Aerial crown-view tile of a tropical tree (Barro Colorado Island, Panama), acquired 20240813:
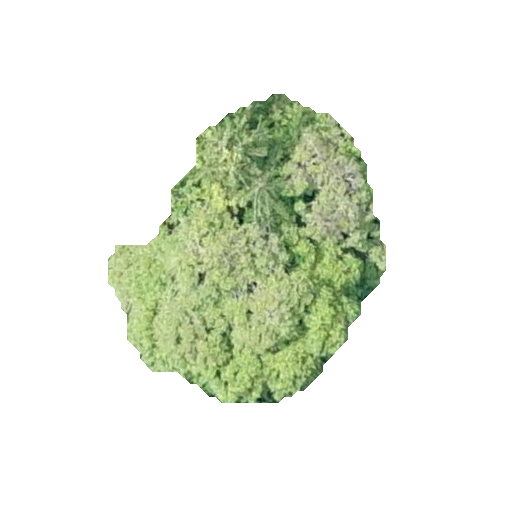
Species: Alseis blackiana
GBIF accepted scientific name: Alseis blackiana
Crown area: 86.382 m²